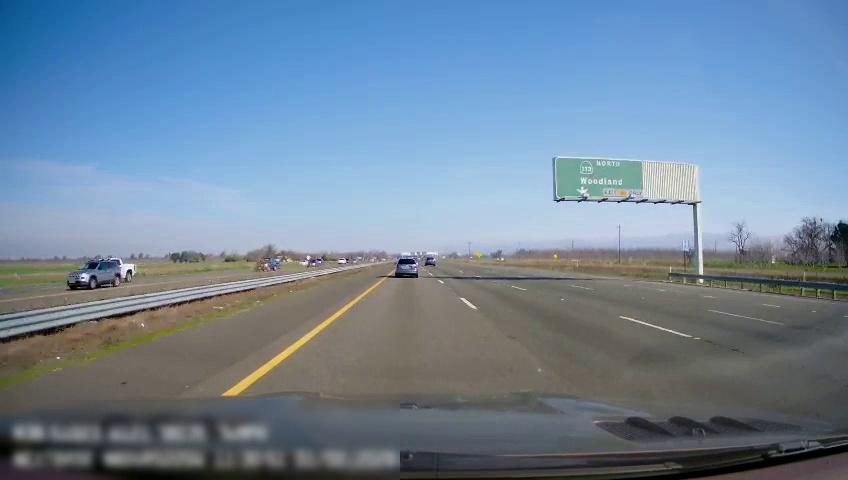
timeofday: Day
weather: Sunny
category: Drivable Space
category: Drivable Space
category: Vehicles | SUV
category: Vehicles | SUV
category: Vehicles | Truck
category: Vehicles | SUV
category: Vehicles | Car
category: Vehicles | SUV
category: Lanes | Current Lane
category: Lanes | Current Lane
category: Lanes | Alternate Lane
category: Lanes | Alternate Lane
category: Lanes | Alternate Lane
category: Lanes | Opposite Lane
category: Traffic | Signs